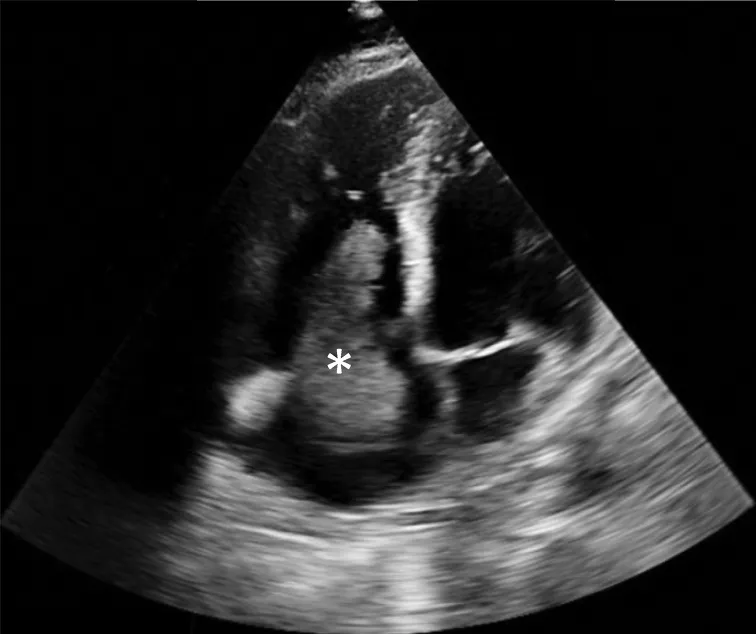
- Mobile right atrial thrombus (marked by asterisk) traversing into the right ventricle.
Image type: radiology (ultrasound)